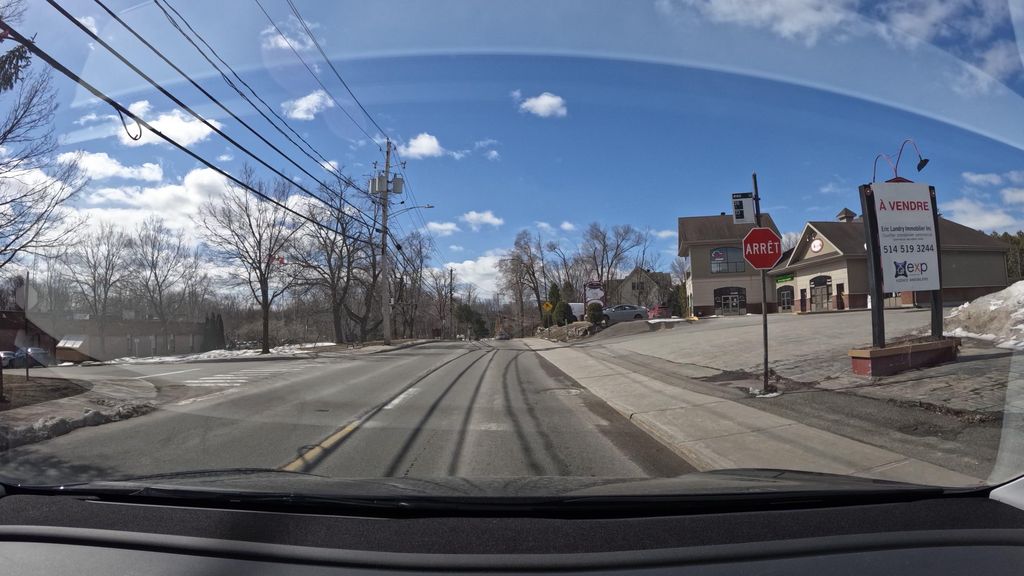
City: montreal